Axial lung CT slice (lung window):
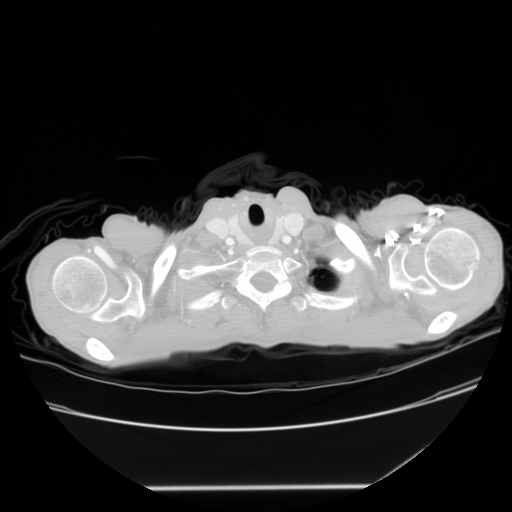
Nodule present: no